Chest X-ray:
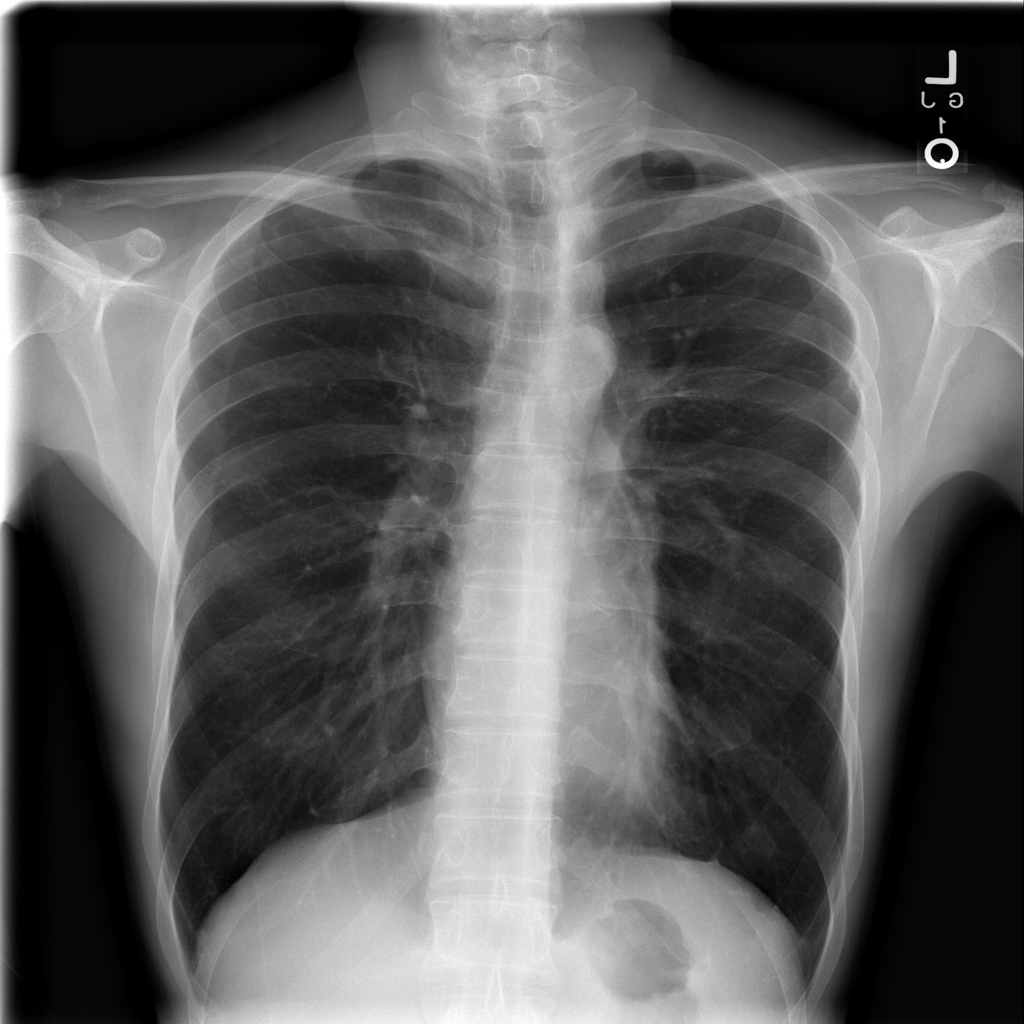
Findings: Fibrosis, Fracture
No abnormal finding: no